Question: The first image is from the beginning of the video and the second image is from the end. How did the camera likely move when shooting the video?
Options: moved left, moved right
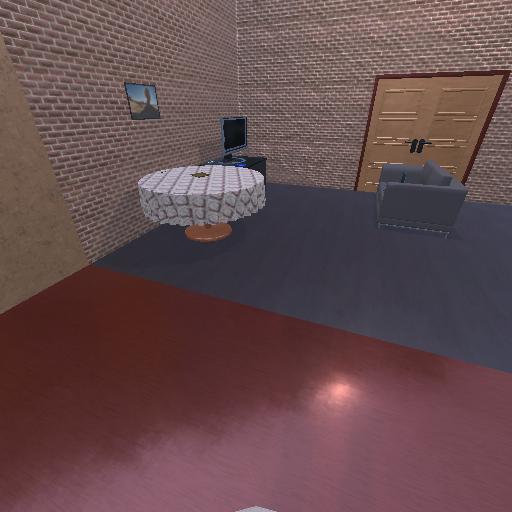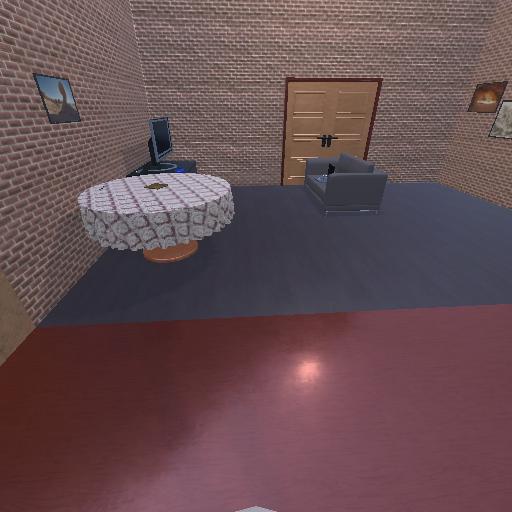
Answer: moved left